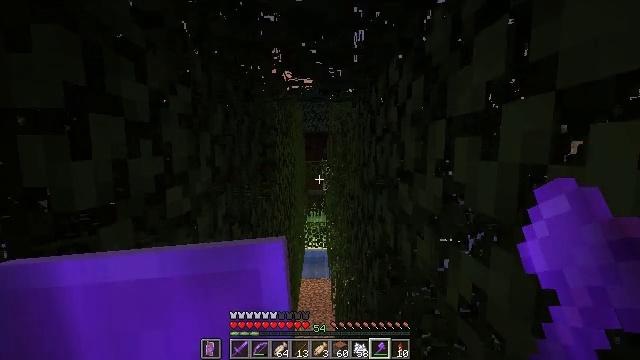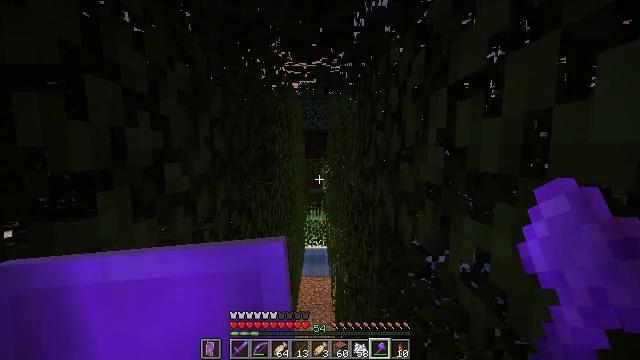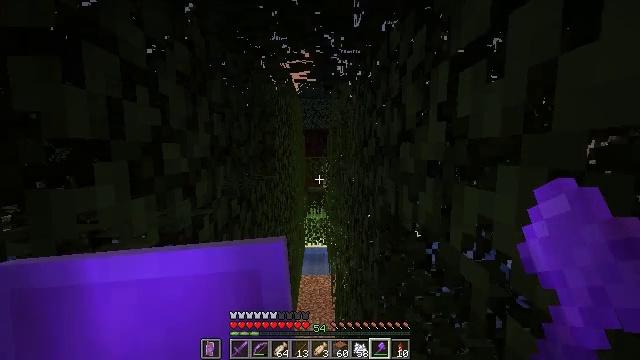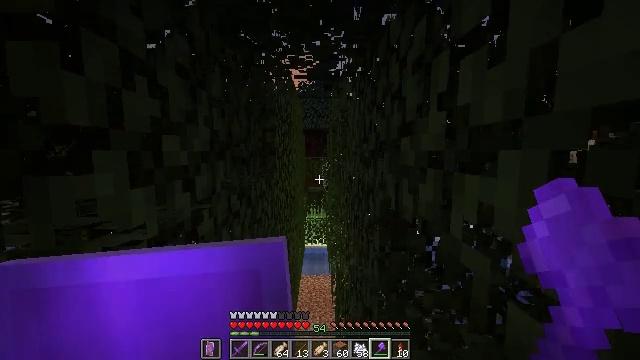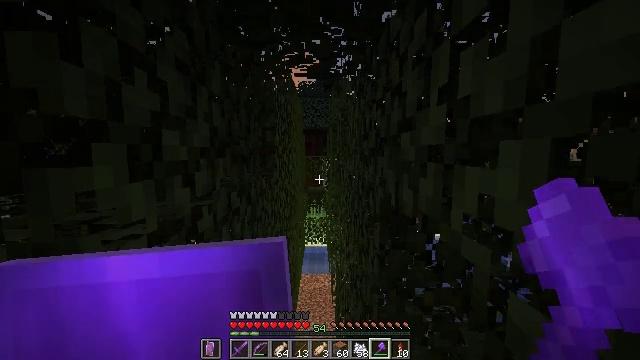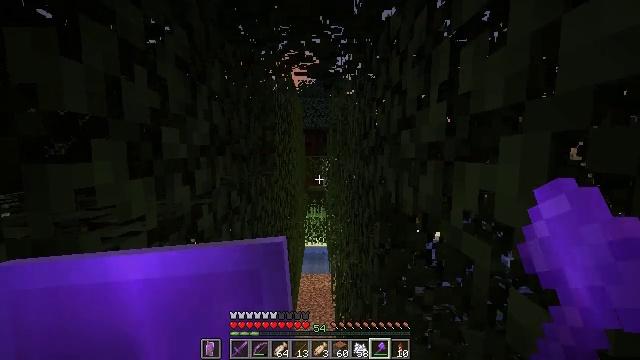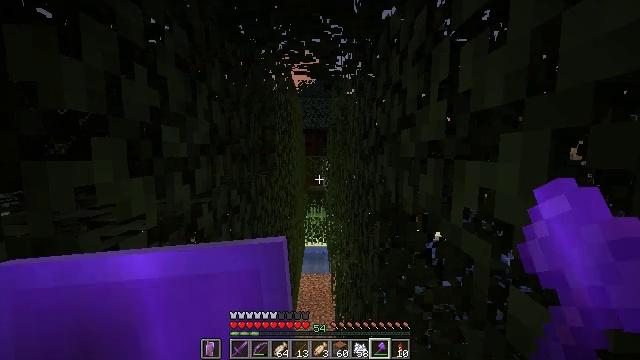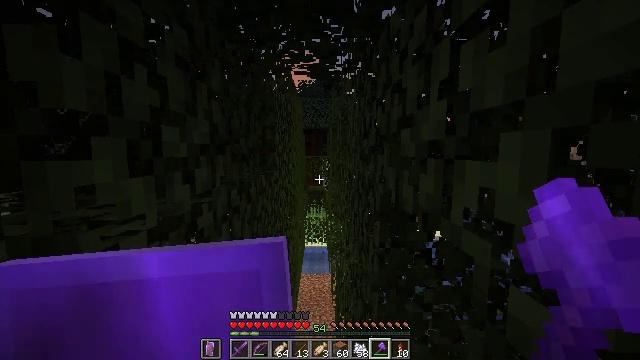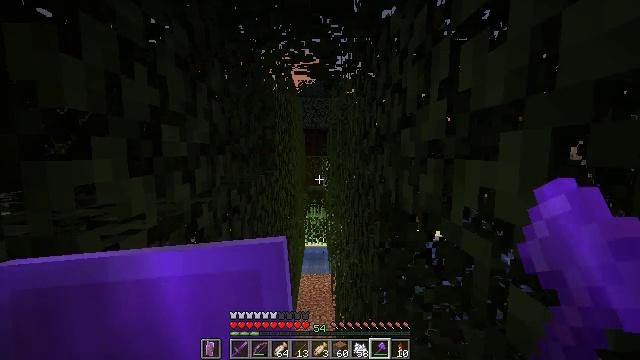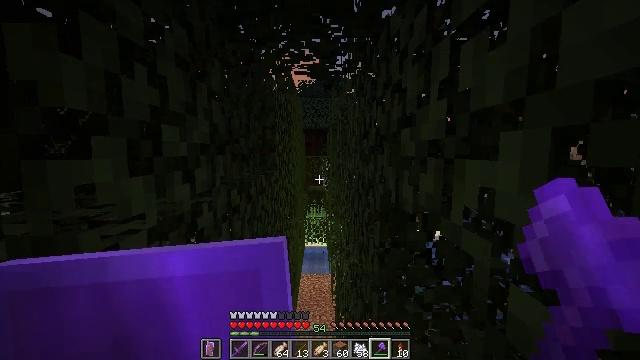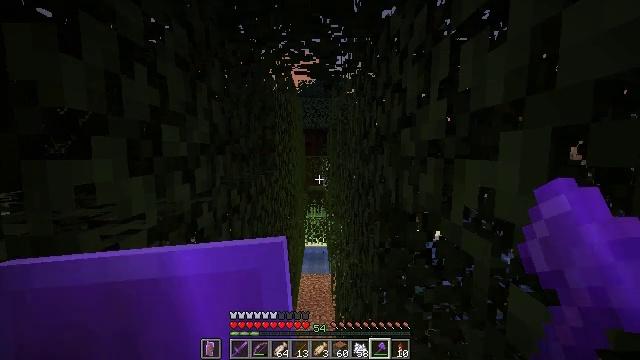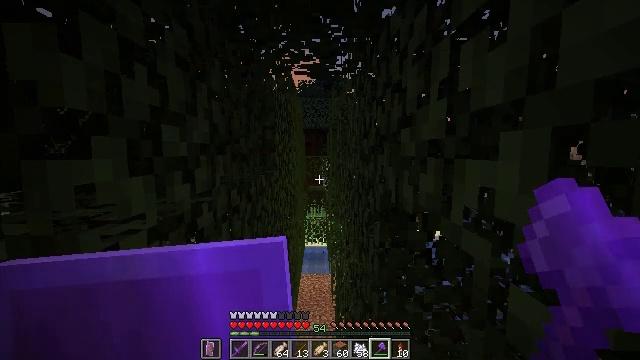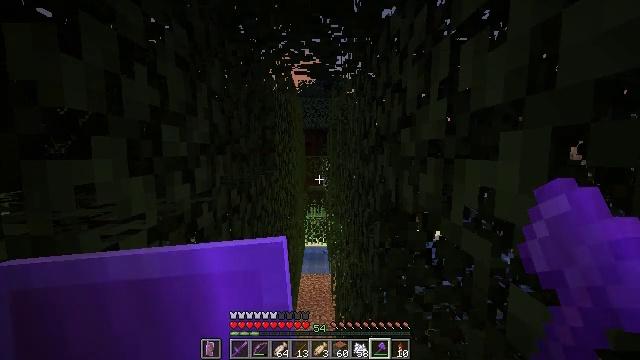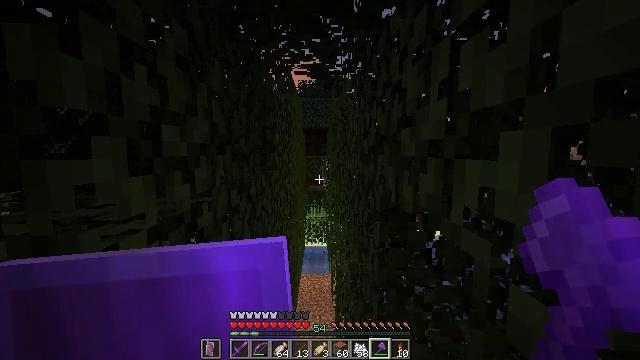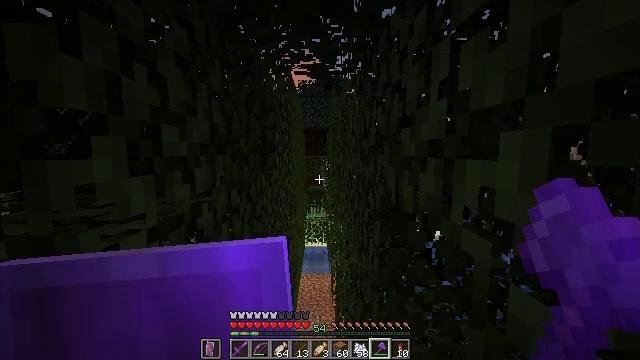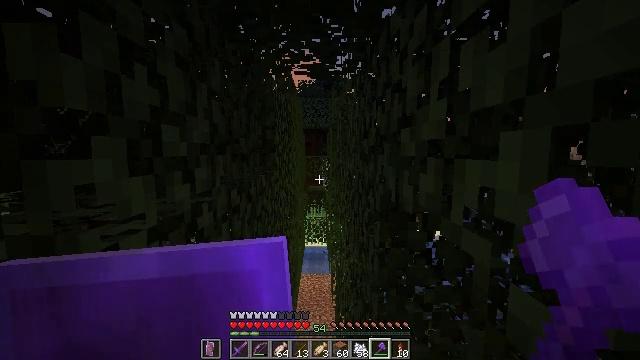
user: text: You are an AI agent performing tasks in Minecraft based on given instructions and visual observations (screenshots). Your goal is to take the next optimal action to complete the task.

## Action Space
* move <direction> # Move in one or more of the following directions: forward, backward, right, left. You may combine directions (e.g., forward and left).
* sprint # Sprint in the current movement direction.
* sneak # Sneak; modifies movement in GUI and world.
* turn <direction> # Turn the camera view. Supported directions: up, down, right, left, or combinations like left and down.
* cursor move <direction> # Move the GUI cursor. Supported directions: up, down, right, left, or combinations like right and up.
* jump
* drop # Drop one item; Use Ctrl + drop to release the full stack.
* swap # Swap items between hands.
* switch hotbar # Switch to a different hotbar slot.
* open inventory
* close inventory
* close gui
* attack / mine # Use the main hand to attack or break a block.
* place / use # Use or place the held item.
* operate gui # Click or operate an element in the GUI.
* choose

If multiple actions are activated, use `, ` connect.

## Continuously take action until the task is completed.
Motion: motion action
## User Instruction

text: Mine acacia log from the tree's trunk.
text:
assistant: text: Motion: sneak
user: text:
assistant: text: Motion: sneak
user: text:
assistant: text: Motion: sneak
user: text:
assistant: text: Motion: sneak
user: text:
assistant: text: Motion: sneak
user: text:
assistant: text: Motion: sneak
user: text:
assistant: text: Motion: sneak
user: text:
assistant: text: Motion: sneak
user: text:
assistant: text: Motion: sneak
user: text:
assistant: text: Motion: sneak
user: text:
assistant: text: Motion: sneak
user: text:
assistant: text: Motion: sneak
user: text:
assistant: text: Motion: sneak
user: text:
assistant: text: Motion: sneak
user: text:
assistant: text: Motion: sneak
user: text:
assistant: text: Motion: sneak
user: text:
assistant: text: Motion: sneak
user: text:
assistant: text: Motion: sneak
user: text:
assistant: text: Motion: sneak
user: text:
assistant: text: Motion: sneak
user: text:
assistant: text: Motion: sneak
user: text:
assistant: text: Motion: sneak
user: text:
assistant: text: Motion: sneak
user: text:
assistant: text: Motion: sneak
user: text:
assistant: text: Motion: sneak
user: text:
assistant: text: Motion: sneak
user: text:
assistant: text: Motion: sneak
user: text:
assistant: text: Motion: sneak
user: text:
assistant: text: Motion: sneak
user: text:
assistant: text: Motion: sneak